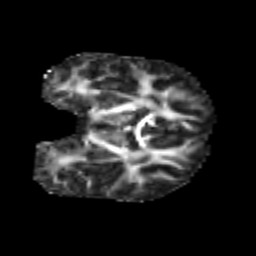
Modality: FA
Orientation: coronal
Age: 7
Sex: male
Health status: healthy